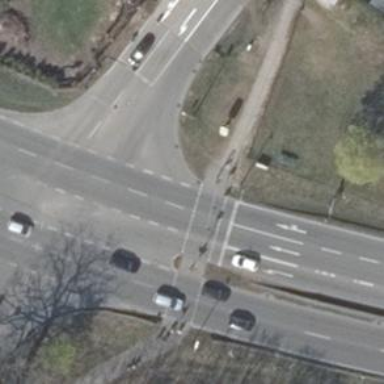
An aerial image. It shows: Road with traffic signals.